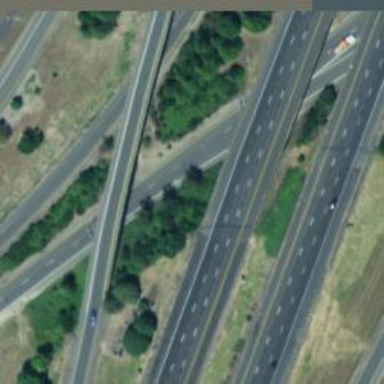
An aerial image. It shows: Asphalt trunk highway classified as expressway.